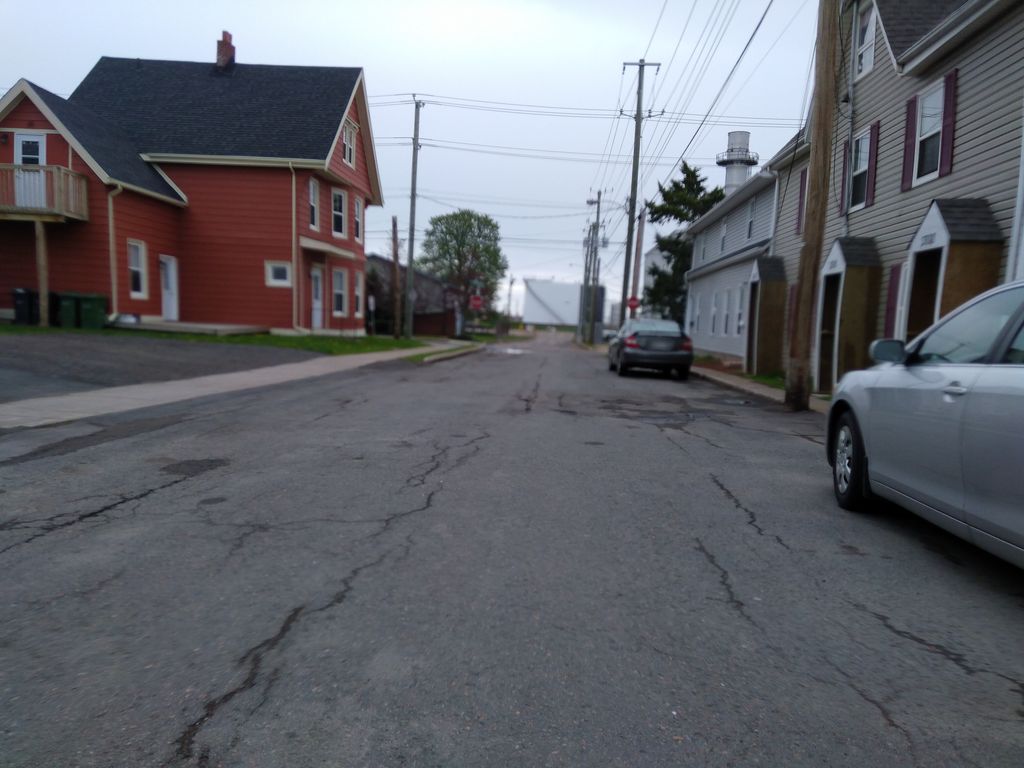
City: charlottetown